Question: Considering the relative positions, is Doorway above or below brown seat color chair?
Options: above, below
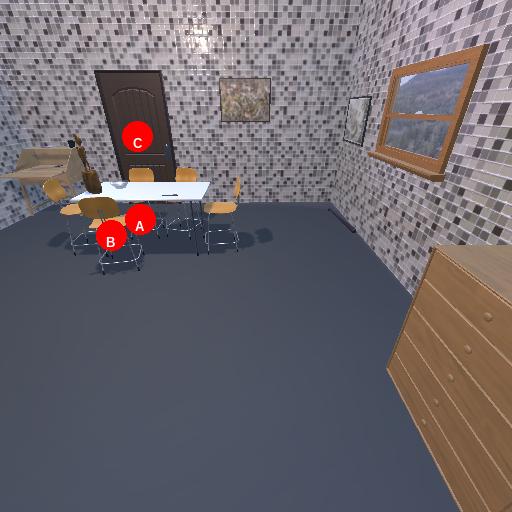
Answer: above